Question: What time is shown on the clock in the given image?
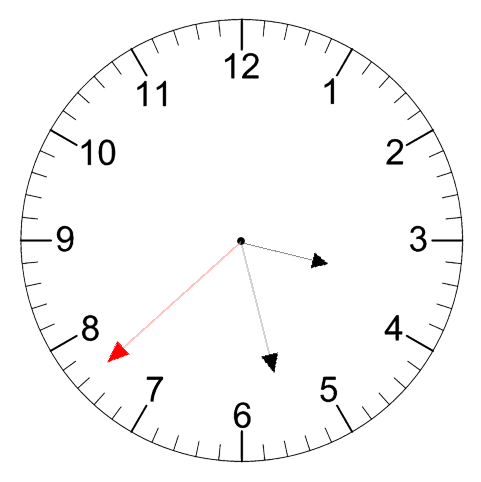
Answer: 03:27:38